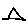
Label: triangle